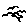
Label: bird